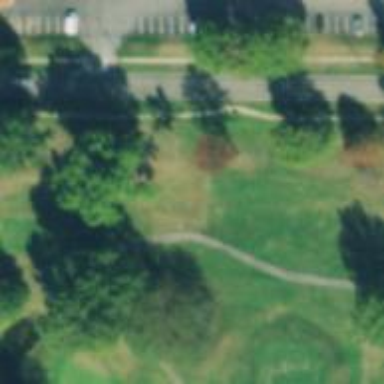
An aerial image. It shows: Path designated for golf carts.